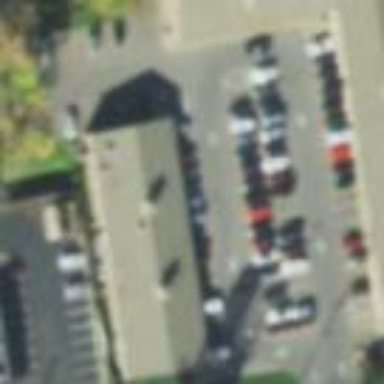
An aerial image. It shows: Parking area with asphalt surface.